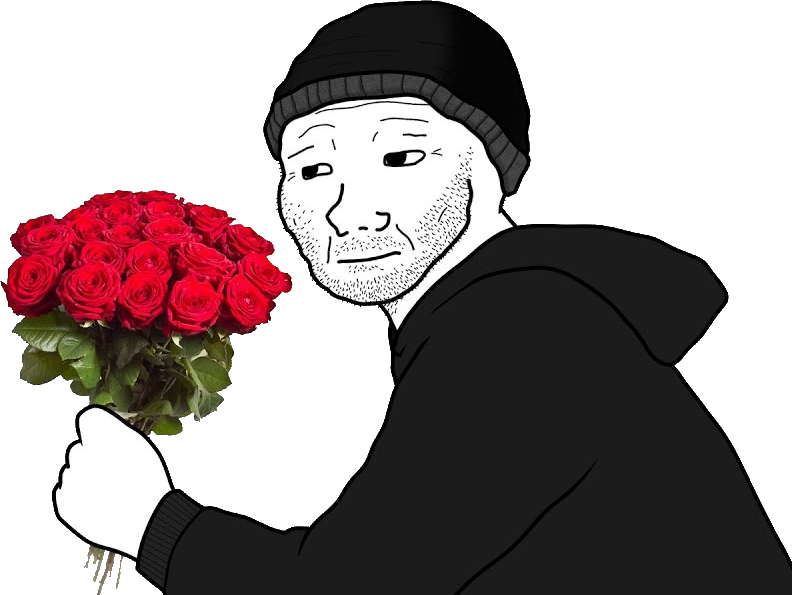
Label: 5_Doomer